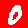
Digit: 0